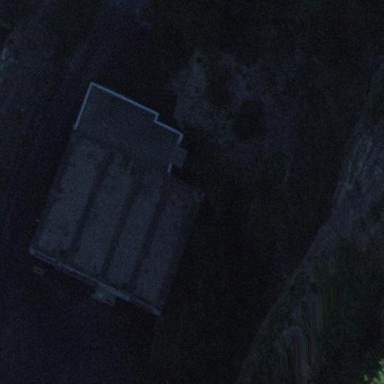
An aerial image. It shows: Power plant building.